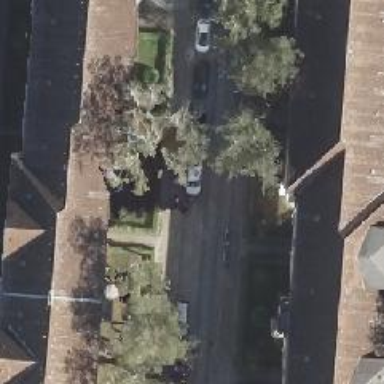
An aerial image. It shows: Residential road with sidewalks on both sides.